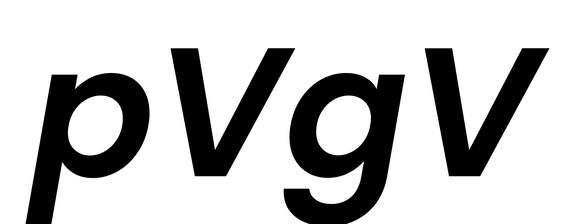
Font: Poppins-SemiBoldItalic